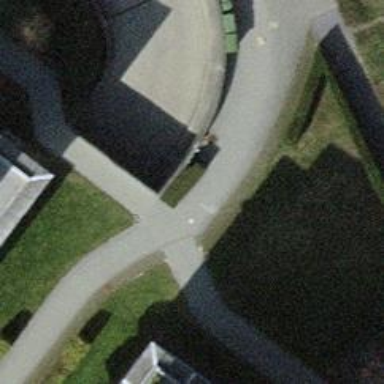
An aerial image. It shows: Parking entrance.